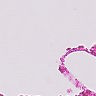
Metastatic tissue present: no